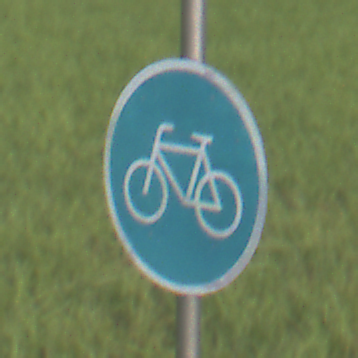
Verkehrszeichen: Radweg
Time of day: SunriseSunset
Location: Outdoor (Nature)
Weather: PartlyCloudy
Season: NotSpecified
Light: Natural